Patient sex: M
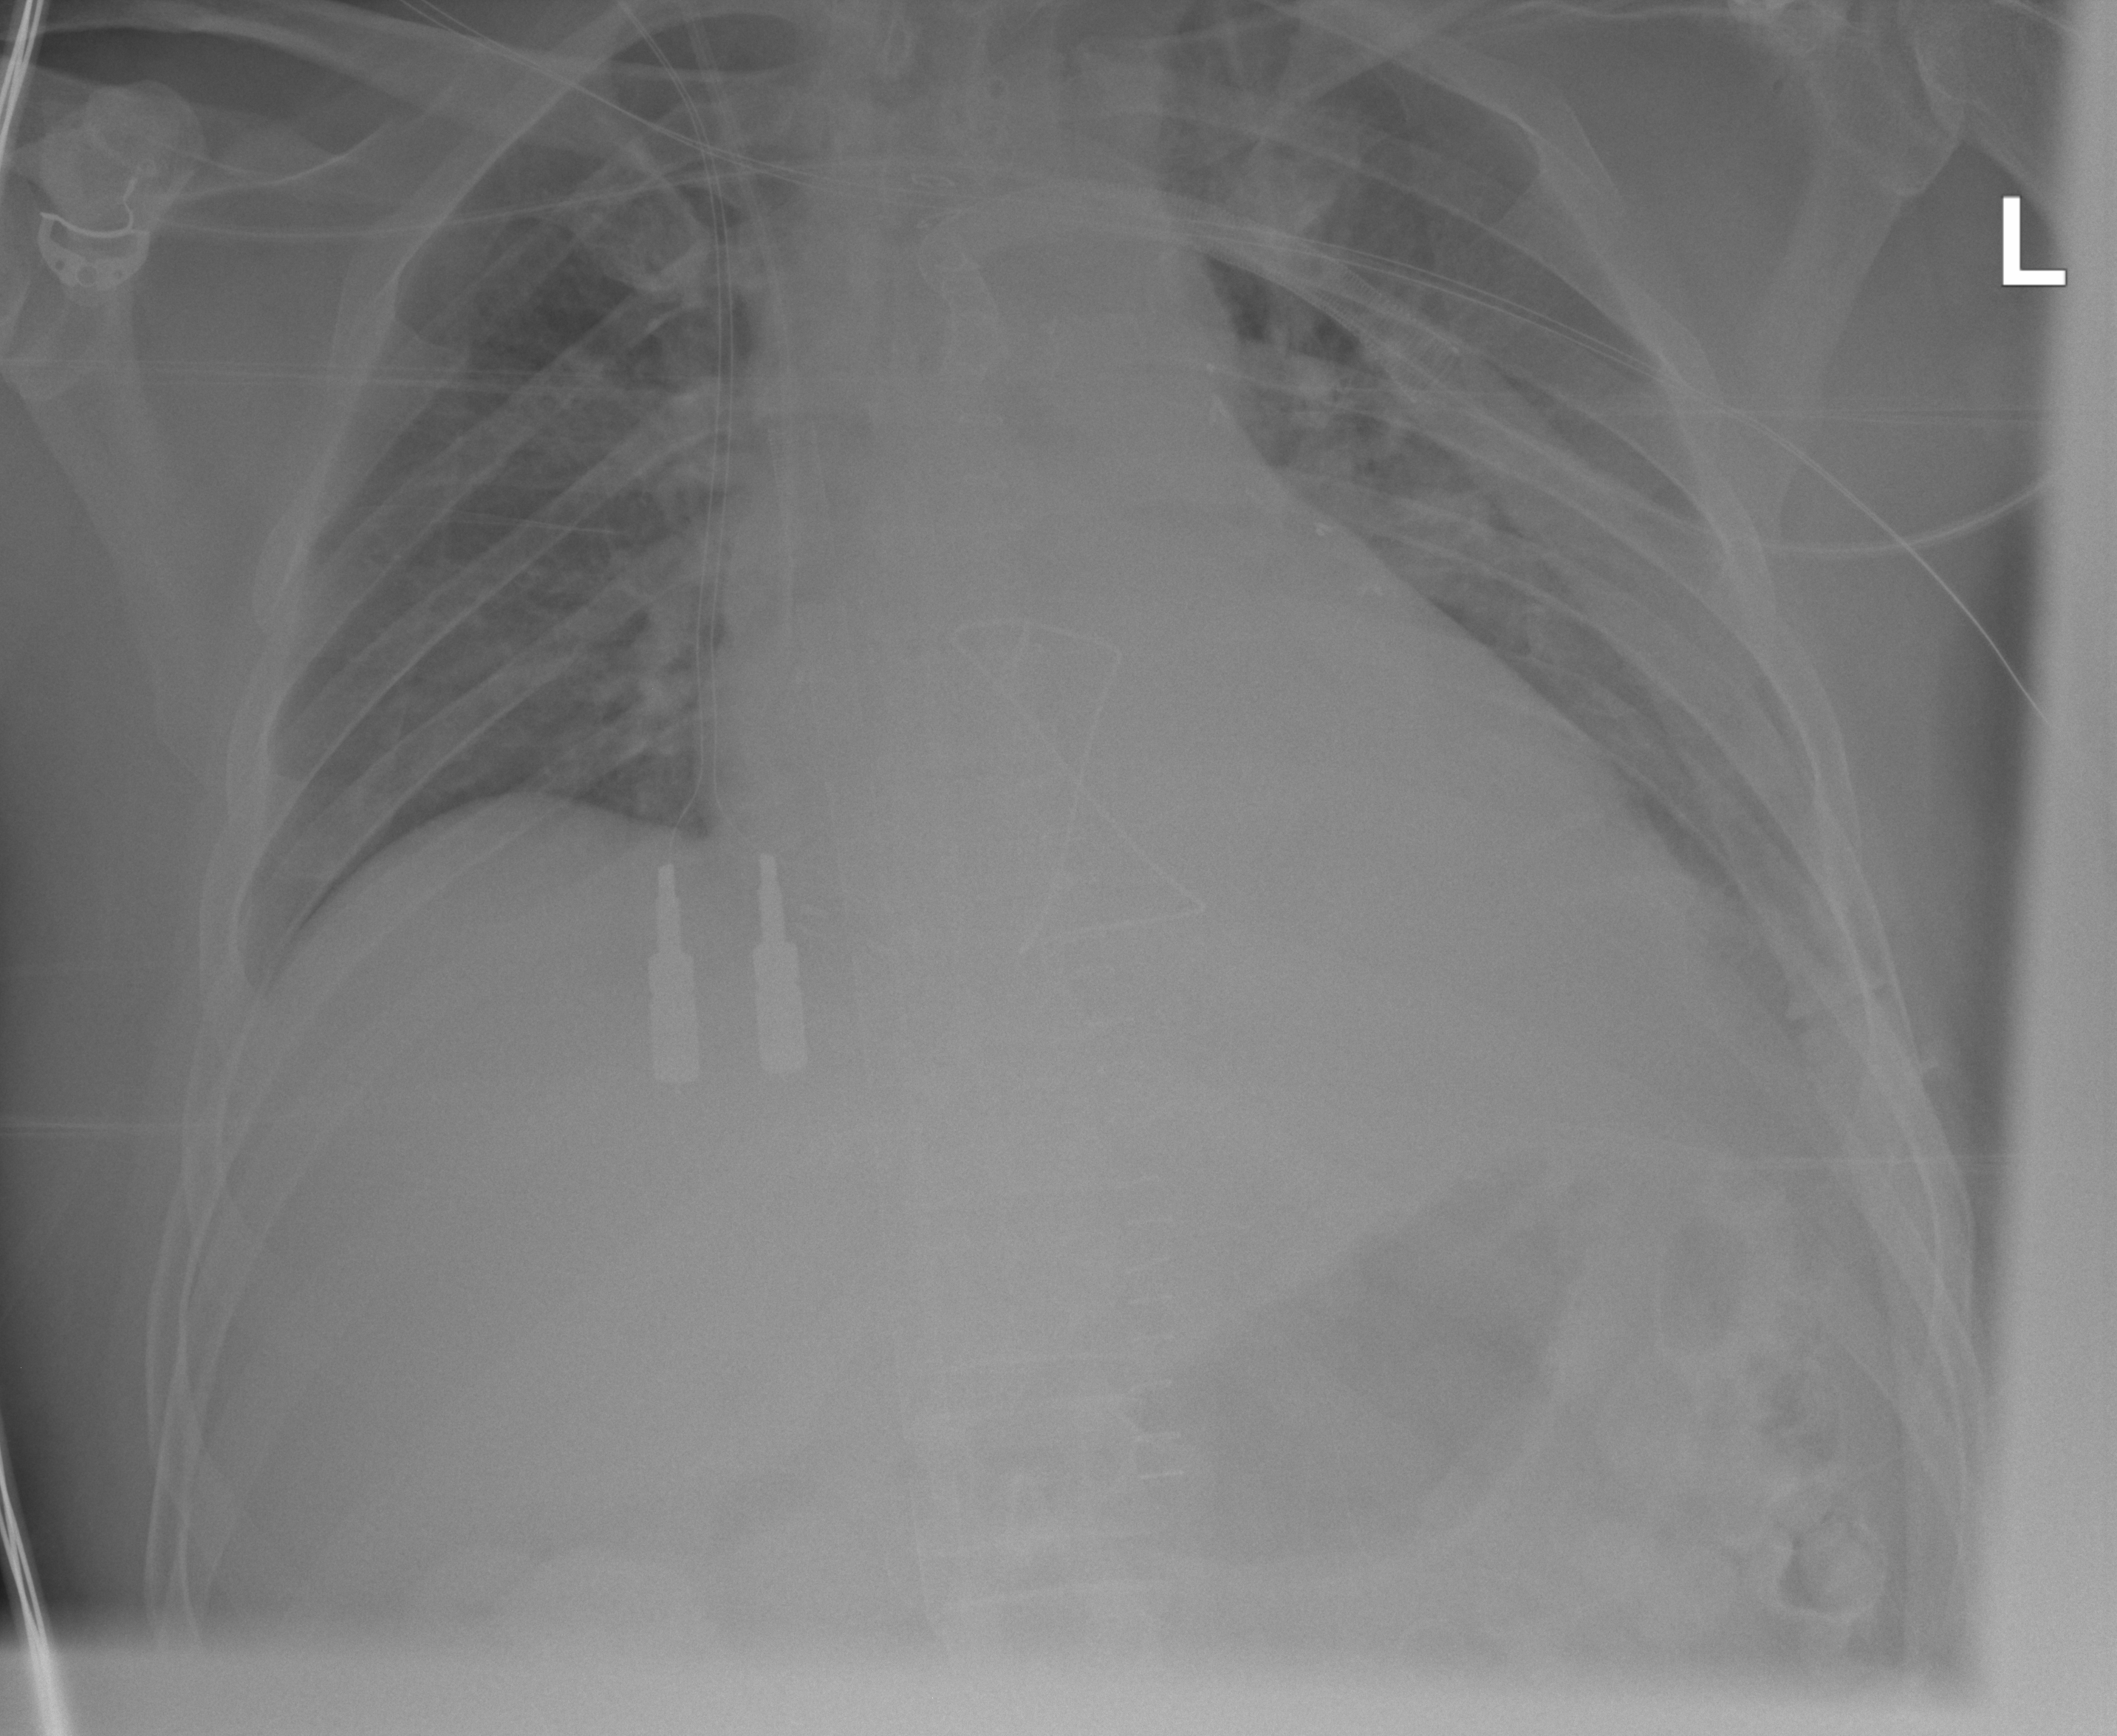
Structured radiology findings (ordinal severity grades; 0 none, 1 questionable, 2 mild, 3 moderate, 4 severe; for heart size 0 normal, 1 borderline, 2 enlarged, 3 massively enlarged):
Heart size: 2
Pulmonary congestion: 2
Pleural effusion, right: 0
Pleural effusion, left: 1
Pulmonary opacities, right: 0
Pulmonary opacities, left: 0
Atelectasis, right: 2
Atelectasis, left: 2